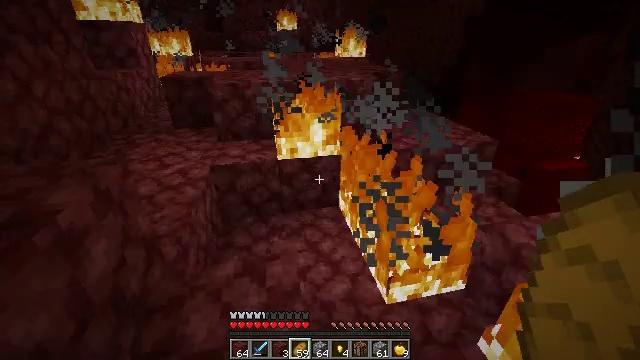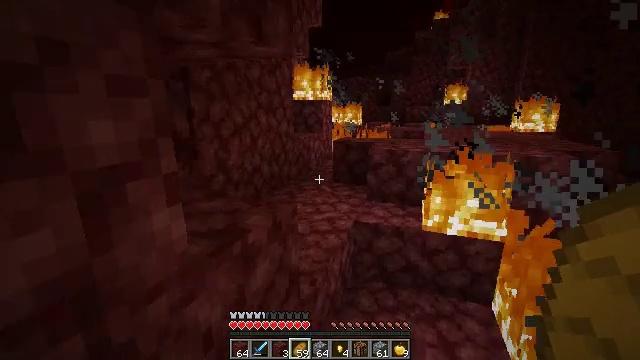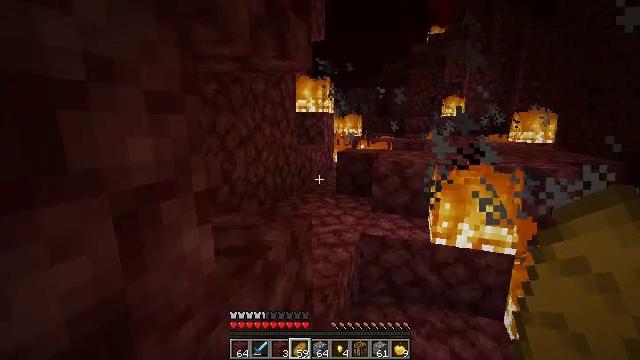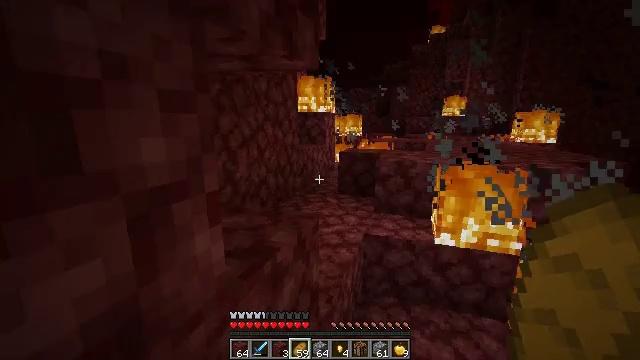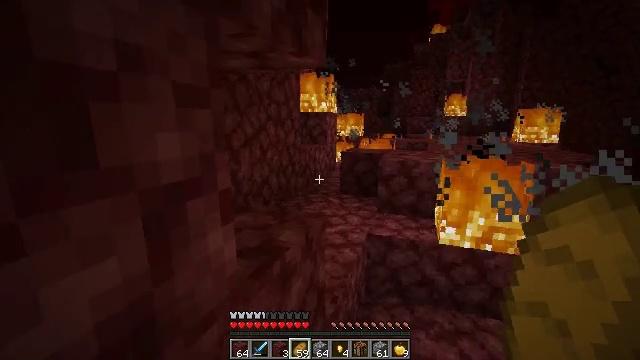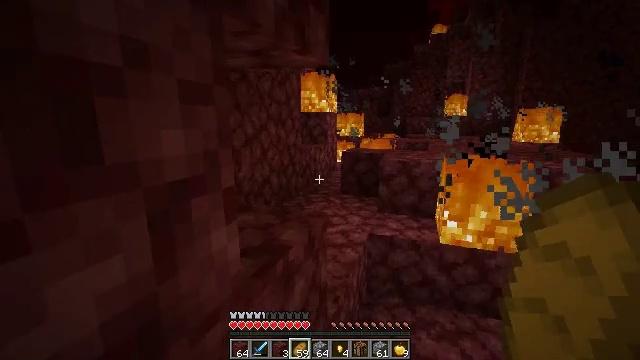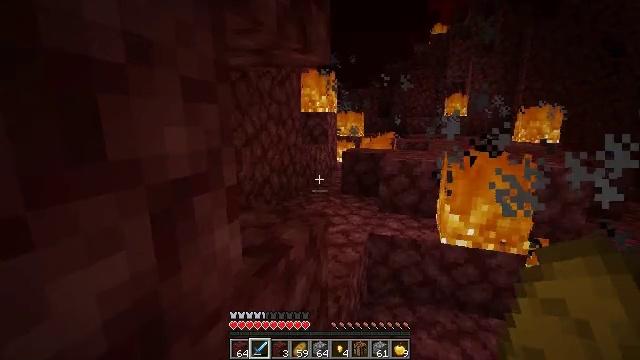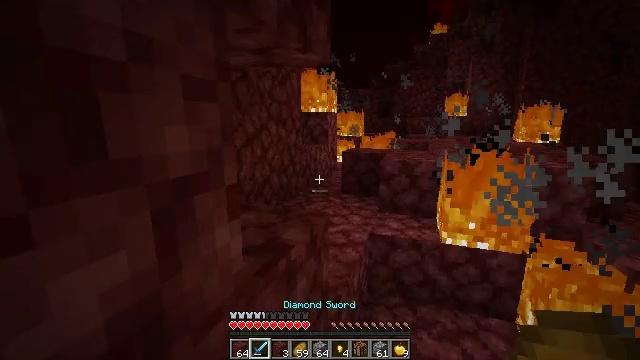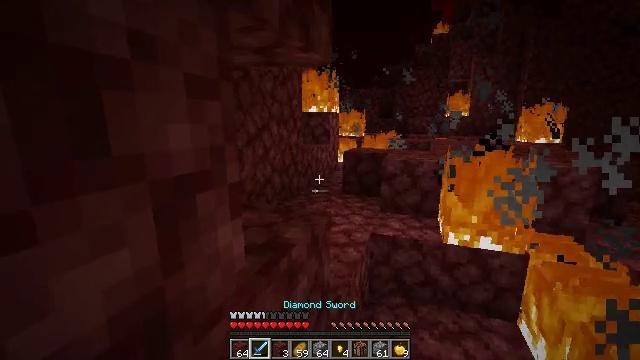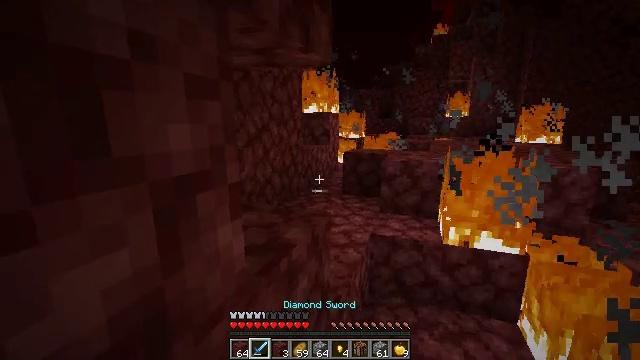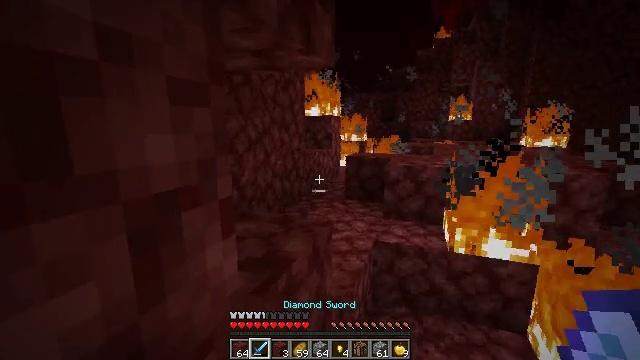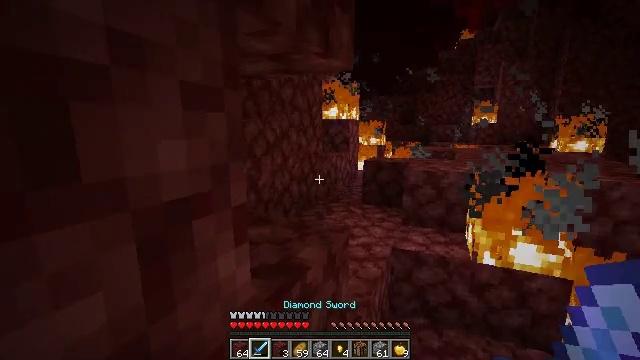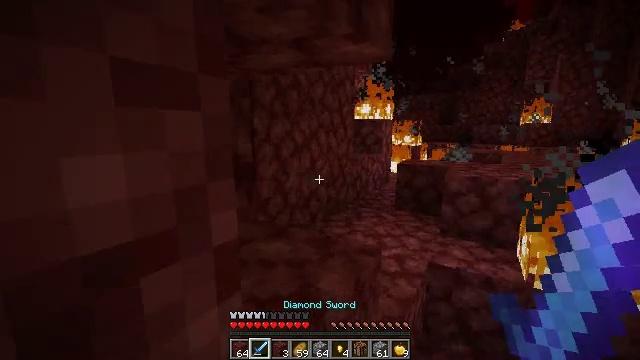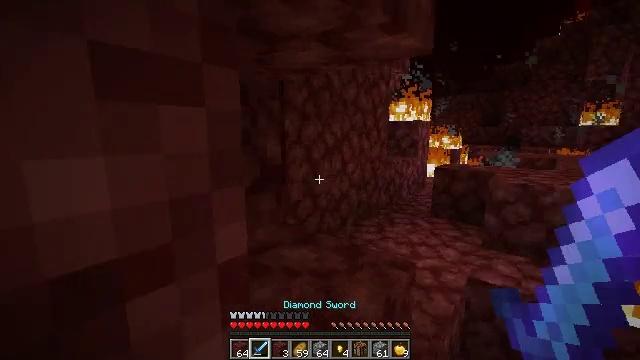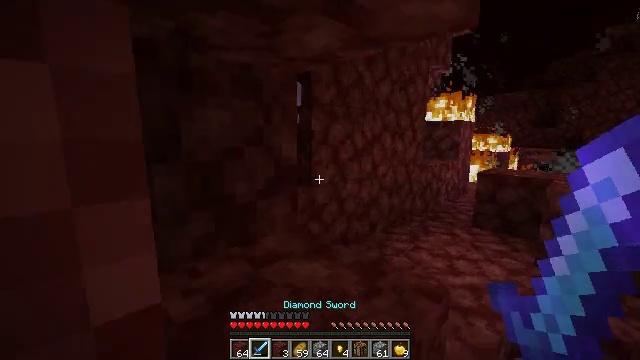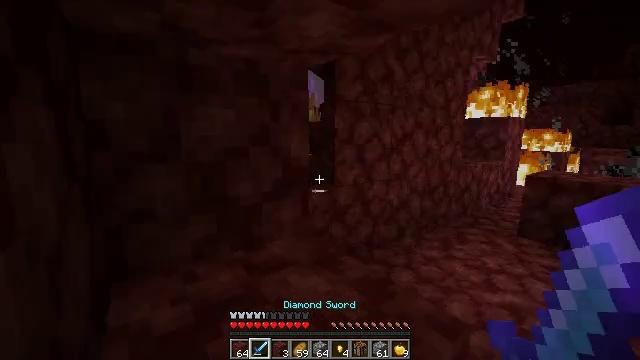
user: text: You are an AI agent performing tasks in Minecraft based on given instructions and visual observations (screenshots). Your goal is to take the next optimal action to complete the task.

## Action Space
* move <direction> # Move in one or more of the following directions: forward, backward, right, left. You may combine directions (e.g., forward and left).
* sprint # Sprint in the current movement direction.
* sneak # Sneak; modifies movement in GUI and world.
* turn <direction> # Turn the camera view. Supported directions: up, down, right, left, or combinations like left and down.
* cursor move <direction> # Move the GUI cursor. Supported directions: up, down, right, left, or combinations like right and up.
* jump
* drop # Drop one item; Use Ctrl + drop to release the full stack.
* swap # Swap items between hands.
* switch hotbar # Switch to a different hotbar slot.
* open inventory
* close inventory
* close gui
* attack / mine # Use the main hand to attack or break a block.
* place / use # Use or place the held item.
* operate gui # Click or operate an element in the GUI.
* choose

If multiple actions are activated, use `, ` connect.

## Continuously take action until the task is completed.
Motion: motion action
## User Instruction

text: Kill a piglin.
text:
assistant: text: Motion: move left, turn left and up
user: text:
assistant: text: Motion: turn up
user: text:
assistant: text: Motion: no_op
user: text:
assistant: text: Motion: no_op
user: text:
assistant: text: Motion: no_op
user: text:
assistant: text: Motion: switch to hotbar 2
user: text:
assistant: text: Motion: switch to hotbar 2
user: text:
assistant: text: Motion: switch to hotbar 2
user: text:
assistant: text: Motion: no_op
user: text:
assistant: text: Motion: move forward
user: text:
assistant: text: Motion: move forward, turn left
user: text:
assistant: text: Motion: move forward, turn left
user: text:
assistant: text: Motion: move forward, turn left
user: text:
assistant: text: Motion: move forward, turn left
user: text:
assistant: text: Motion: move forward and move right, turn left
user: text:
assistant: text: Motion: move forward and move right, turn left
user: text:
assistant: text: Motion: move forward and move right, turn left and up
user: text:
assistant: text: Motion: move forward and move right, turn left and up
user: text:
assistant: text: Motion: move forward and move right, turn left
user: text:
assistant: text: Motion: move forward and move right, turn left
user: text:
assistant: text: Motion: move forward and move right, turn left
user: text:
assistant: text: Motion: move forward and move right, sneak, turn left
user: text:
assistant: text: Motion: move forward and move right, sneak
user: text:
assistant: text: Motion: move forward and move right, sneak, turn left
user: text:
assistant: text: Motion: move forward and move right, sneak, turn left and up
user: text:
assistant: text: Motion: move forward, sneak, turn left and up
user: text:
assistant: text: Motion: move forward, sneak
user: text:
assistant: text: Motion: move forward and move left, sneak
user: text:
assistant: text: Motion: move forward and move left, sneak
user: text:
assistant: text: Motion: move forward and move left, sneak, turn right and up